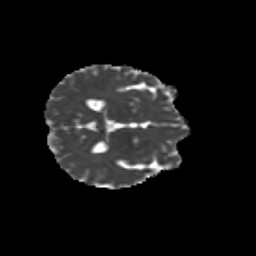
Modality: MD
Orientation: axial
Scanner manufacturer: siemens
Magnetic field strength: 3 T
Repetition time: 9.2 s
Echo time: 0.084 s